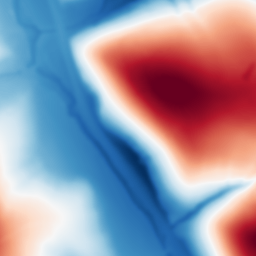
Category: multiscale
Decomposition family: dog
Decomposition parameters: sigma_low: 2
sigma_high: 100
Upsampling method: edge_directed
Upsampling parameters: scale: 2
Upsampling scale: 2